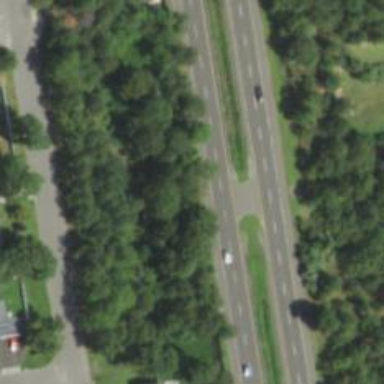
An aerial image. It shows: Trunk link highway.